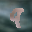
Label: 9